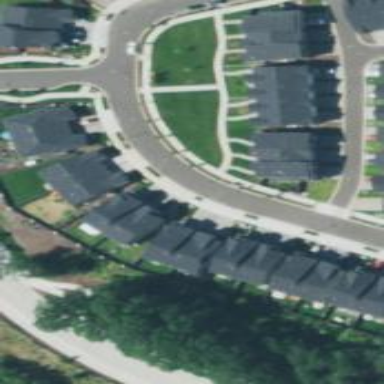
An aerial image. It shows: Residential road with asphalt surface and separate sidewalk.